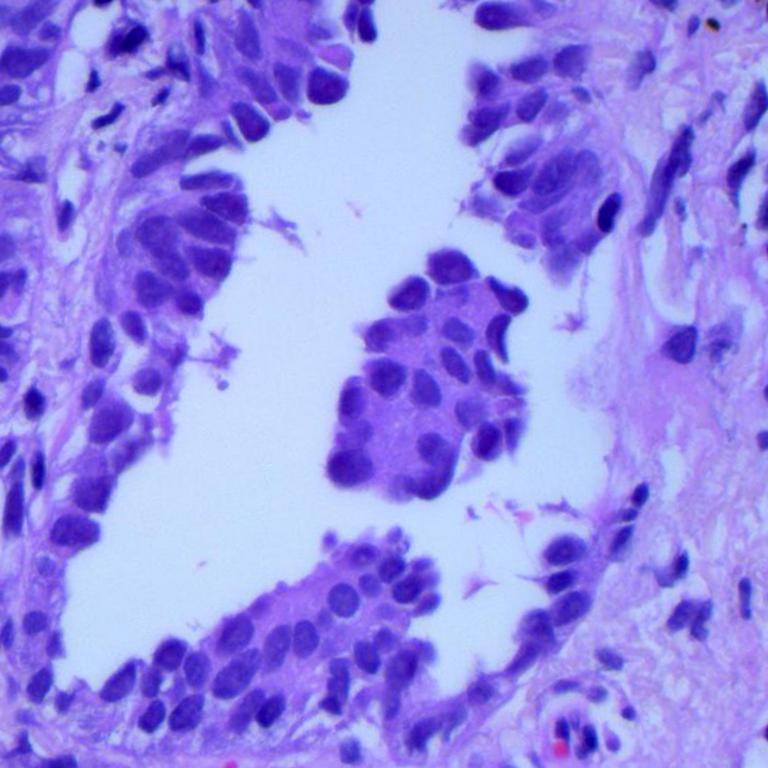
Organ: lung
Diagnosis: adenocarcinomas